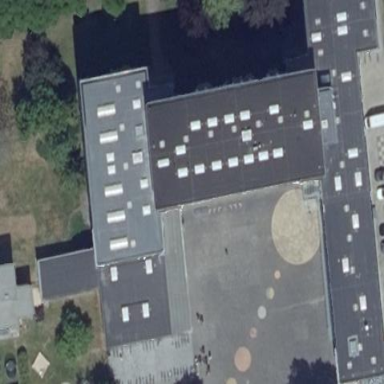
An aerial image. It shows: School building.